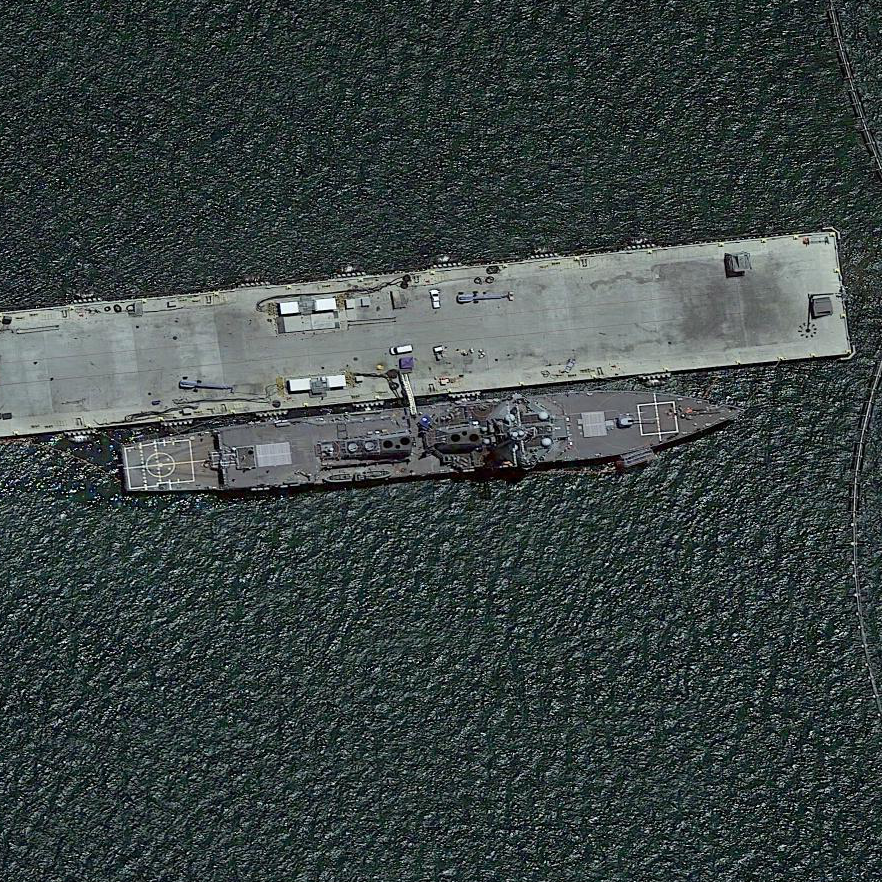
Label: Arleigh_Burke-class_destroyer